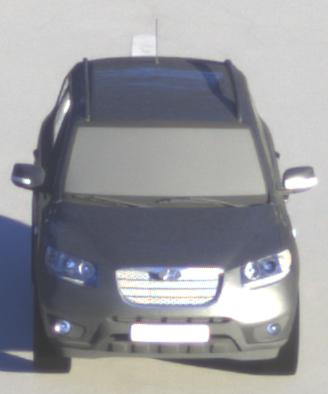
Make: Hyundai
Model: Santa Fe 2.4
Detailed model: Santa Fe (CM)
Model produced from: 2010/01
Model produced until: 2012/09
Doors: 5
Color: gray
Road condition: dry road
Daytime: sunrise or sunset
Contrast: high contrast